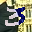
Label: 3